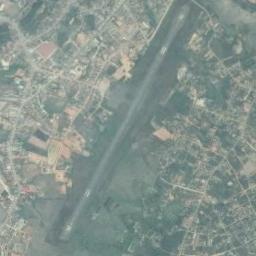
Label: airport